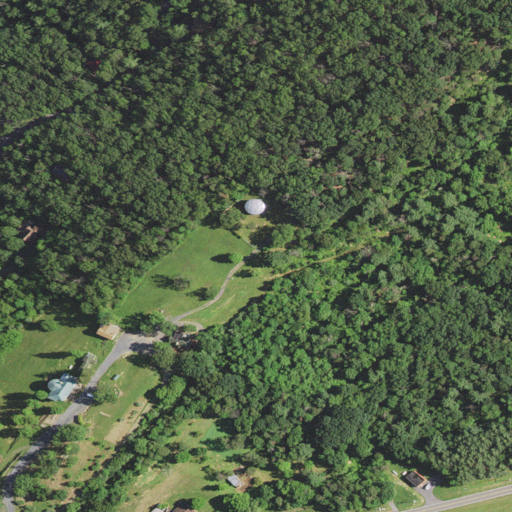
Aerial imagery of mountain in Virginia named Bryce Mountain containing deciduous forest, open development, mixed forest, pasture, low intensity development, and shrub